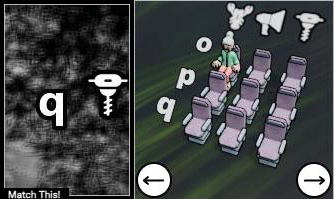
Task: seats
Answer: no